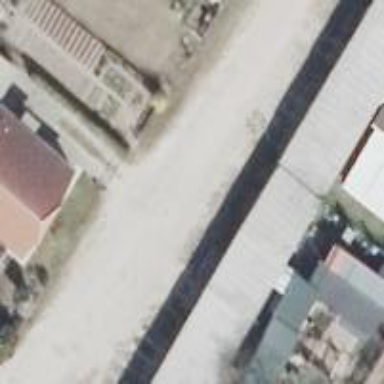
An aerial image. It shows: Garage.